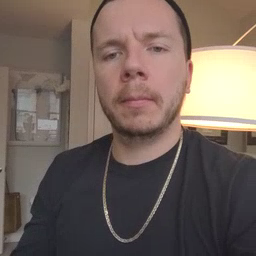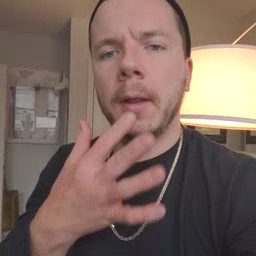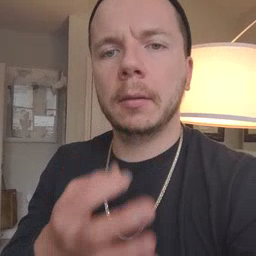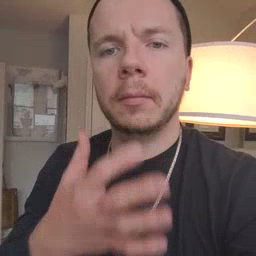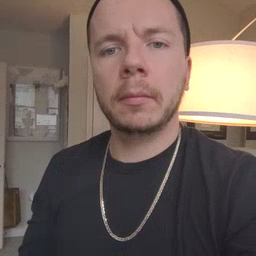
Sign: snack